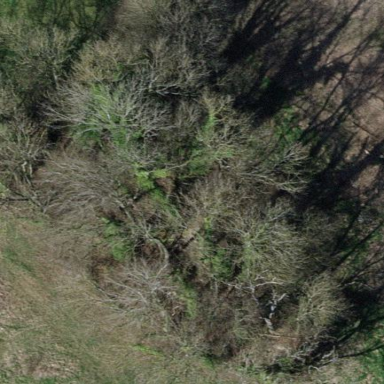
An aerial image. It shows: Serene woodland landscape.